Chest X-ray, AP view. Patient: 81 years old, sex M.
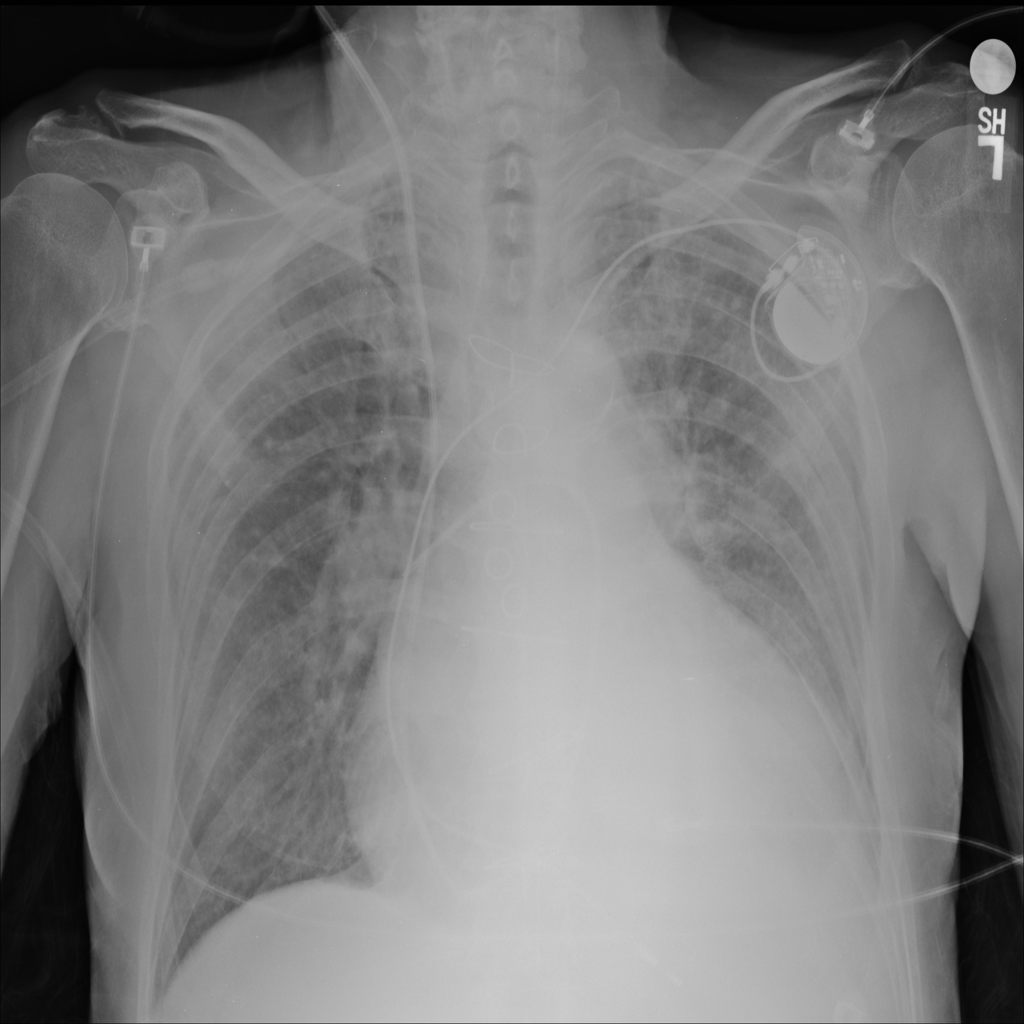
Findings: Cardiomegaly, Effusion